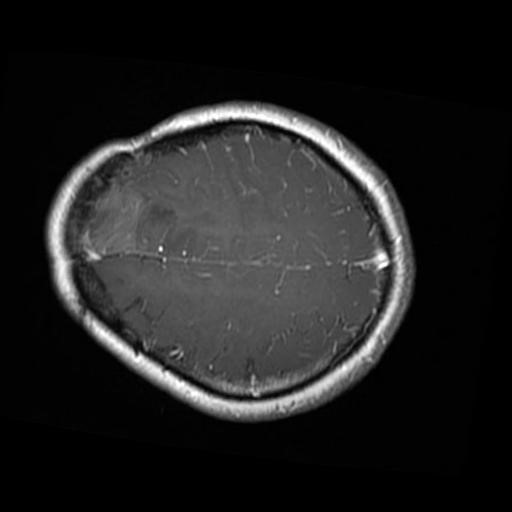
Label: brain_glioma